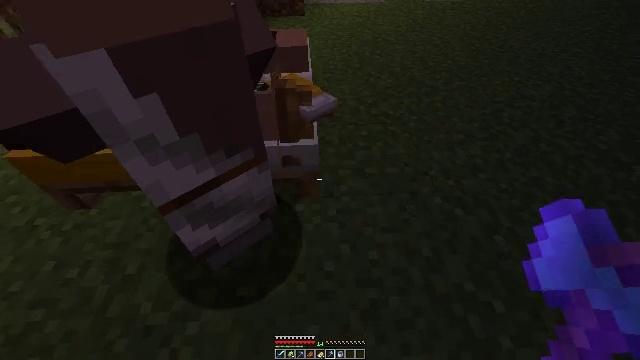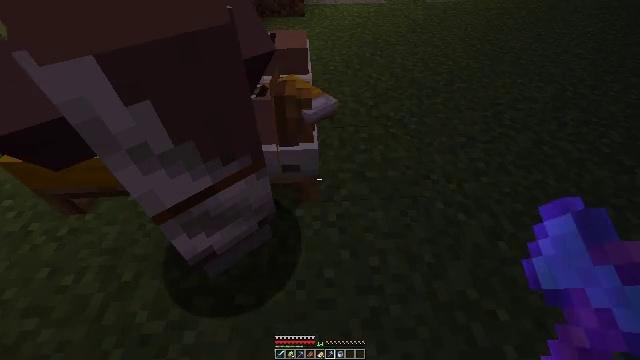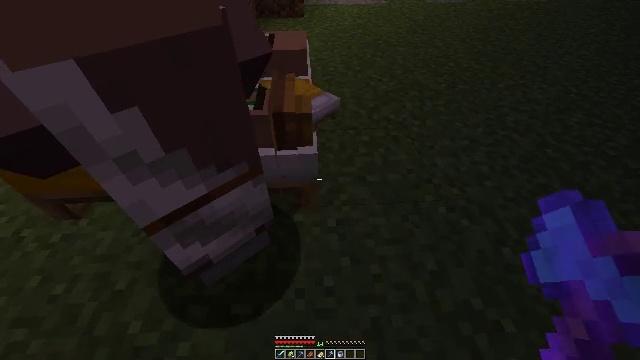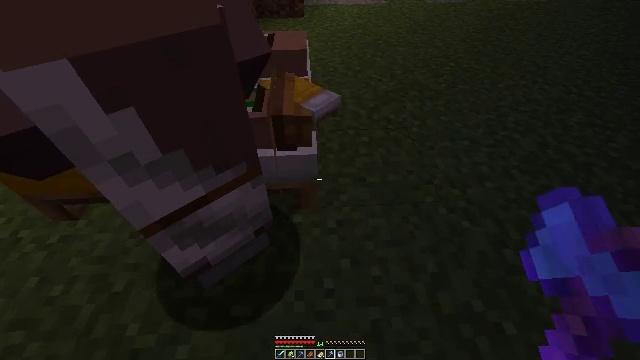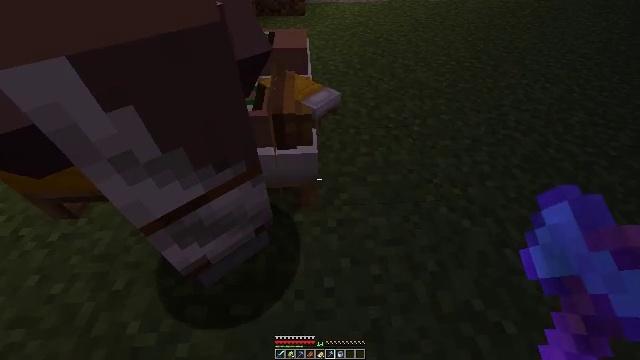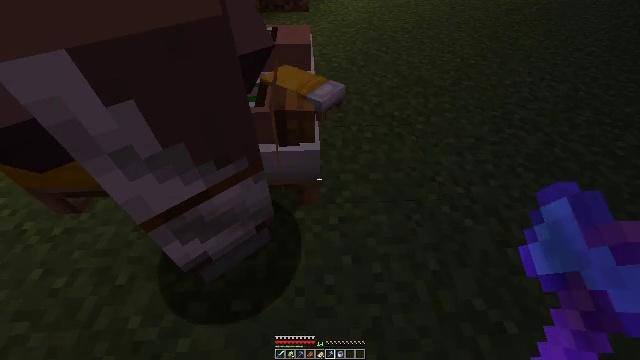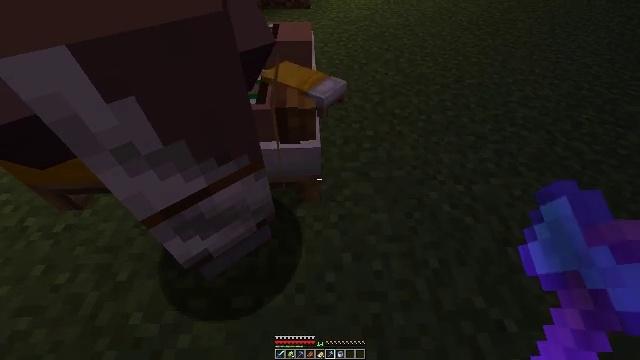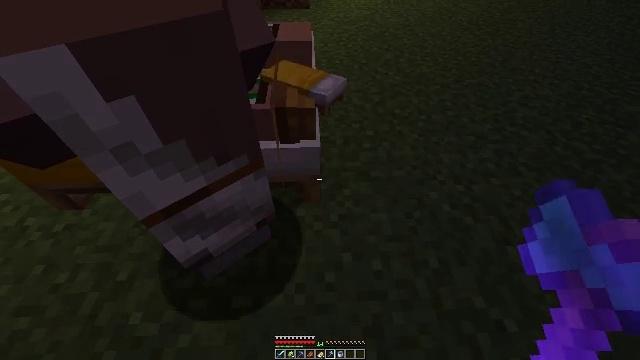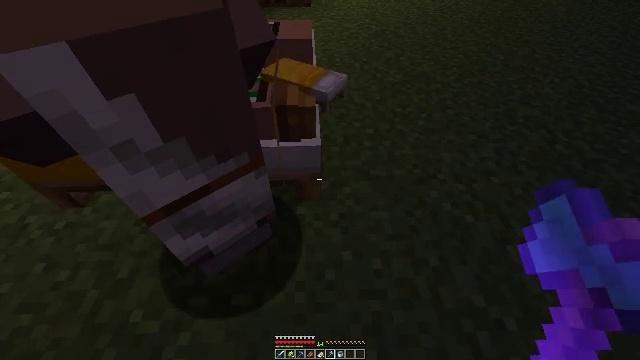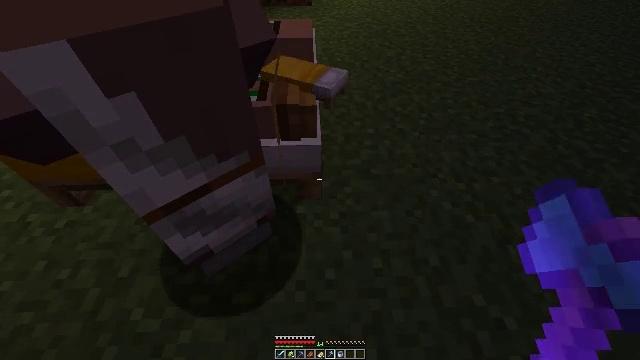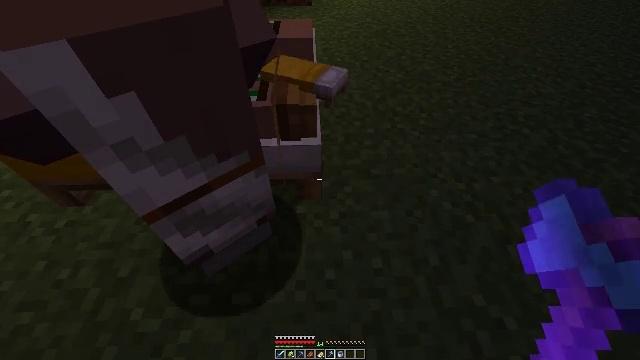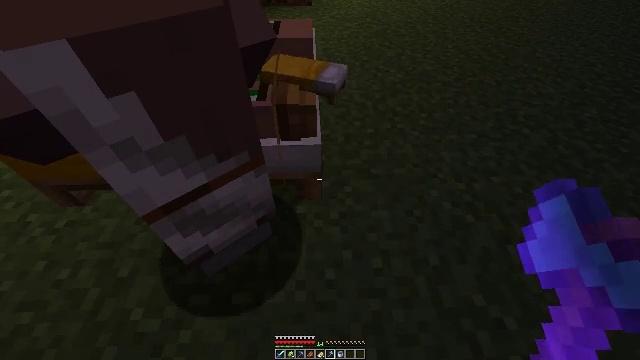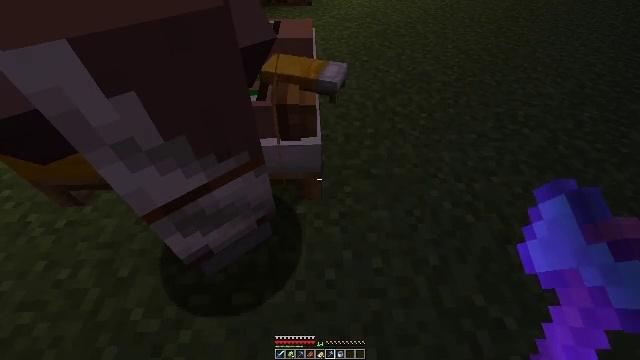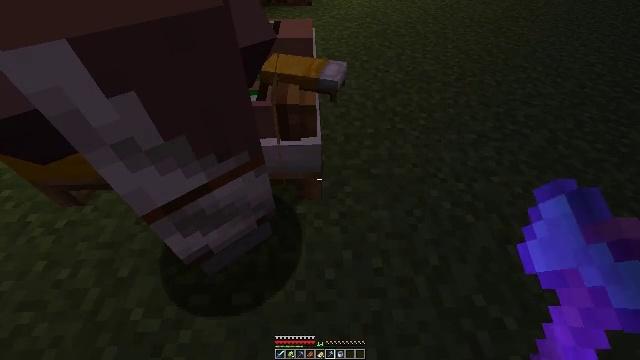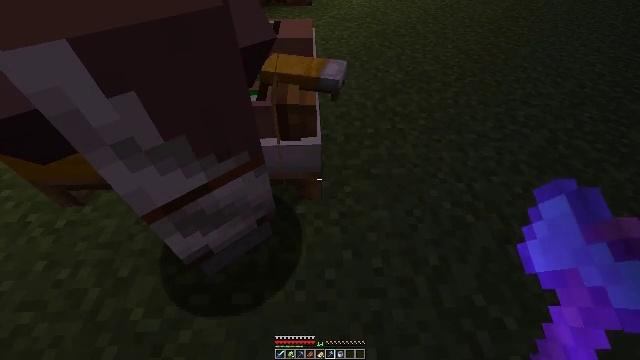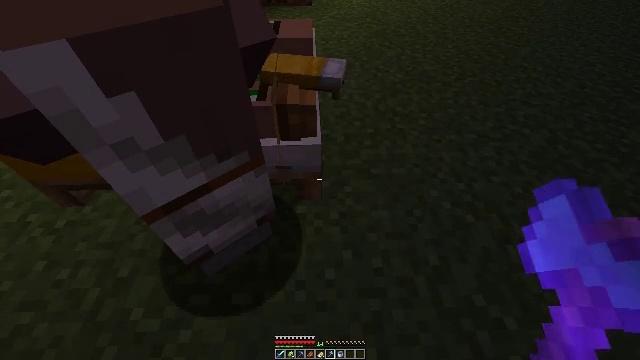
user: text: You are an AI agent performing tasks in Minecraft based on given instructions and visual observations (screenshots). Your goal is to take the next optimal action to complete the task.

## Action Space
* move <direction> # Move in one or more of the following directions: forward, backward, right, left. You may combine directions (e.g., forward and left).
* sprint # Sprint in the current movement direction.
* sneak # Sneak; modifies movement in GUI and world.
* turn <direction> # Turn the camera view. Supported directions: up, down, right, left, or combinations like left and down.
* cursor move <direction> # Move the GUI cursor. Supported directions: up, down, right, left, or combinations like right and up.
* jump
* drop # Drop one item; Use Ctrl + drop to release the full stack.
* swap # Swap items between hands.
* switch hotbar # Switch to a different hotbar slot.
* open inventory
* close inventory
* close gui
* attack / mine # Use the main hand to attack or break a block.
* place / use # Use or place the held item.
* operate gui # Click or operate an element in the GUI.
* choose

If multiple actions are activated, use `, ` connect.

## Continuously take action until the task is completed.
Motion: motion action
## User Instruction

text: Break the yellow bed.
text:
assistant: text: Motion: no_op
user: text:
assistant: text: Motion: no_op
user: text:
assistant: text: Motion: no_op
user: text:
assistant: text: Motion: no_op
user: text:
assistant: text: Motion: no_op
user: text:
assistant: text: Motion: no_op
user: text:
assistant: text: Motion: no_op
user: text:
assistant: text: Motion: no_op
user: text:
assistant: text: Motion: no_op
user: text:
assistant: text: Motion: no_op
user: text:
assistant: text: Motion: no_op
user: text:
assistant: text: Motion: no_op
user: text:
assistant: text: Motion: no_op
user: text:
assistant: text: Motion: no_op
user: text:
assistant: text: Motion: attack / mine
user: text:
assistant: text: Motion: attack / mine
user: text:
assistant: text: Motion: attack / mine
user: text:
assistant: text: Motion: attack / mine
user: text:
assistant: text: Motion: attack / mine
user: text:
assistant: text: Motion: attack / mine
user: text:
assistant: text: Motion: attack / mine
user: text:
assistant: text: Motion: attack / mine
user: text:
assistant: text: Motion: attack / mine
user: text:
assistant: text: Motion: no_op
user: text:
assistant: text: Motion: no_op
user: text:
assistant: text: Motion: no_op
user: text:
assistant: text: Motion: no_op